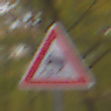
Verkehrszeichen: SchleuderOderRutschgefahr
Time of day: Midday
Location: Outdoor (Nature)
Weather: Overcast
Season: NotSpecified
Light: Natural